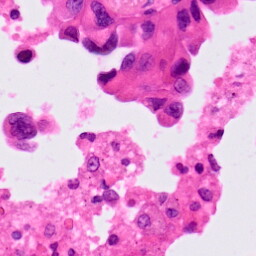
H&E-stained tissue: Lung